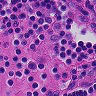
Metastatic tissue present: no